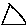
Label: triangle